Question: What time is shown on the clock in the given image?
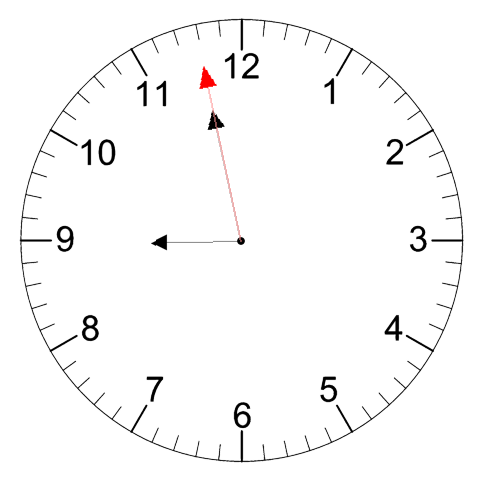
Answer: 08:57:58